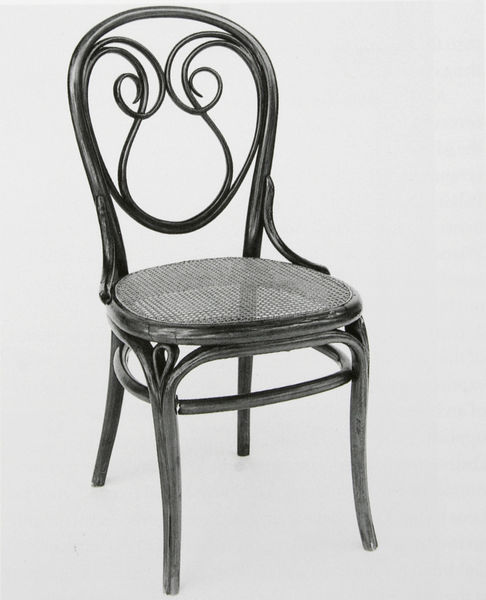
Titel: Thonet Stuhl
Künstler: Michael Thonet
Standort: Philadelphia
Institution: Philadelphia Museum of Art
Schlagwörter: weiß, sitzen, bar, cafehaus, frankreich, geschwungen, grau, holz, kaffeehaus, schwarz, stuhl, muster, ornament, gesicht, holzstuhl, möbel, rückenlehne, schauen, weide, schleifen, oval, rund, beine, schwung, bein, lehne, sitz, bogen, moderne, sepia, einfach, jugendstil, glanz, dekor, floral, stuhllehne, verzierung, korb, foto, fotografie, photographie, bögen, vier, geflecht, schlicht, jugenstil, gebogen, schwarzweiß, bast, photo, verziert, art, organisch, ornamental, bauhaus, schnörkel, thonet, geflochten, verschlungen, durchsichtig, sparren, mobiliar, schnecke, korbgeflecht, korbstuhl, sitzfläche, objekt, spirale, art deco, design, möbelstück, gewebt, deco, rundungen, bugholz, lehen, sitzmöbel, sitzgelegenheit, stugl, rohr, flechtwerk, schwrz, holzarbeit, flechtsitz, rattan, kunstvoll, exponat, jugendstilistisch, kaffehaus, thonetstuhl, fto, ratan, tonett, verspiel, baust, moblilia, karb, bentwood, gewebte, legne, formholz, bugholzstuhl, cafehausstuhl